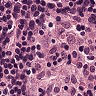
Metastatic tissue present: no